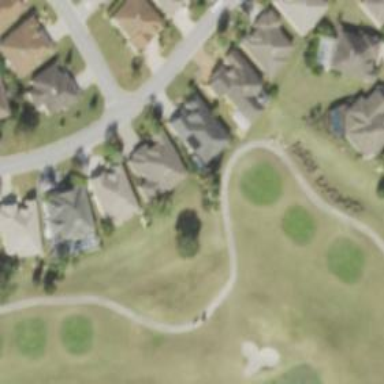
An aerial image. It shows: Path for golf carts.